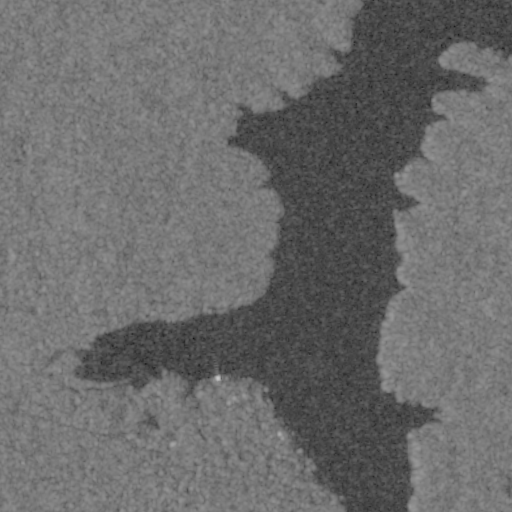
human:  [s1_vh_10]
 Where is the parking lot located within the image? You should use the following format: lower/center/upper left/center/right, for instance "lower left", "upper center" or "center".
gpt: The parking lot is located in the center of the image.
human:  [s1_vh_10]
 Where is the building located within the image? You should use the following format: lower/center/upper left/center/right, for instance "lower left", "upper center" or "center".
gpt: The building is located in the lower center of the image.
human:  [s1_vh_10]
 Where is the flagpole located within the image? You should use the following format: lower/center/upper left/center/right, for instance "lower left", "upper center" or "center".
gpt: The flagpole is located in the lower center of the image.
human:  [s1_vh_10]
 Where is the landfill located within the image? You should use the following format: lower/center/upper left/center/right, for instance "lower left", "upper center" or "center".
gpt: There is no landfill in the image.

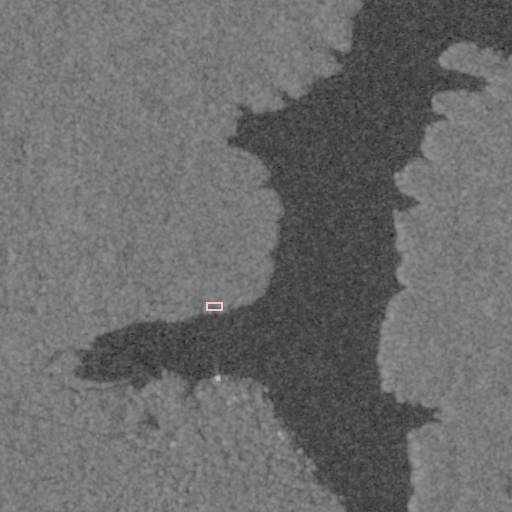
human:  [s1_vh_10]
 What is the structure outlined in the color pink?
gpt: The structure outlined in pink is a parking lot.
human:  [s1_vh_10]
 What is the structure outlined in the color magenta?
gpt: There is no magenta outline.